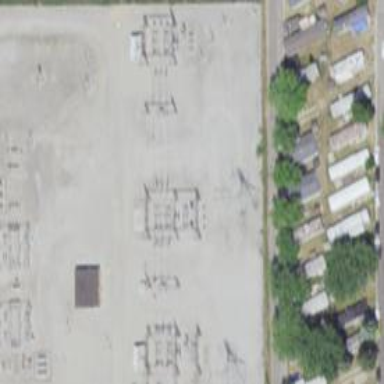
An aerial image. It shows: Power substation with transmission level designation. It is enclosed by fence.